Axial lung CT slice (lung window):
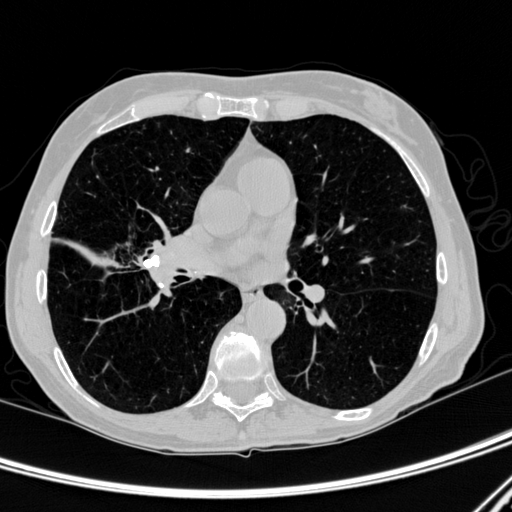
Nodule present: no